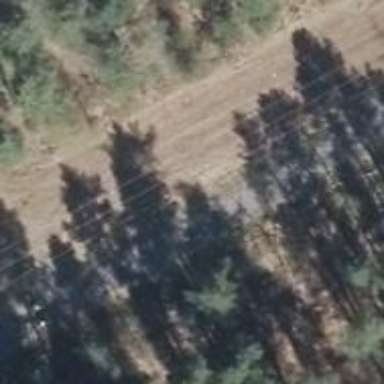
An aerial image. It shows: Power pole.